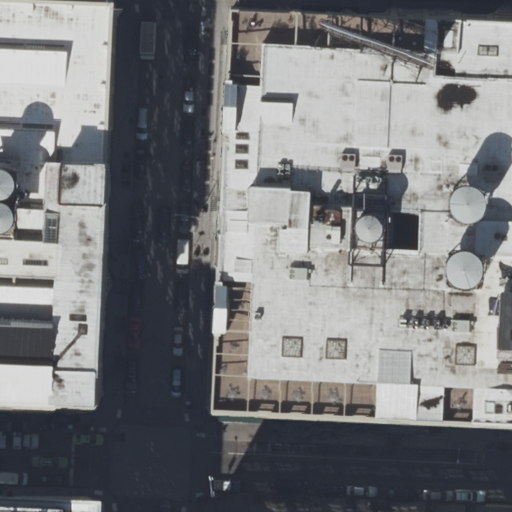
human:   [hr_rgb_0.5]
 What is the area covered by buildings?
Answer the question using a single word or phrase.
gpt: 6183m2

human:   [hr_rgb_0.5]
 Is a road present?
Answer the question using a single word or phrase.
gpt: yes

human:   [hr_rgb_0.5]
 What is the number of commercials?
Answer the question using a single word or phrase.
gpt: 1

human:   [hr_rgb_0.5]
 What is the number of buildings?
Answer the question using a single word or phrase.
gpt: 2

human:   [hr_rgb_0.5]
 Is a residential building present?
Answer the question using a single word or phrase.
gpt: yes

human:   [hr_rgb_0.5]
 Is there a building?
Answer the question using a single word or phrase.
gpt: yes

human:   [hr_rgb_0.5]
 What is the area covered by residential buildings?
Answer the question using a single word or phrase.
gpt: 6183m2

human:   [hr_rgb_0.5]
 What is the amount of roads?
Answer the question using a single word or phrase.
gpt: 3

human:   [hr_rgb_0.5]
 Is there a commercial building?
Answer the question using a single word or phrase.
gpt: no

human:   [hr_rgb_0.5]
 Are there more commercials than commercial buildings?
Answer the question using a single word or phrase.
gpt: yes

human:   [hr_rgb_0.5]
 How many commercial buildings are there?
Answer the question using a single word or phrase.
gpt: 0

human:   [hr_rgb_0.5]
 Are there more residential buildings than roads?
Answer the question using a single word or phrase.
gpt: no

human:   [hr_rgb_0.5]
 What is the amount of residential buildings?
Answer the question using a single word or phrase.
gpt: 2

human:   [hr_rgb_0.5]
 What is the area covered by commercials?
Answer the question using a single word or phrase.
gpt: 151m2

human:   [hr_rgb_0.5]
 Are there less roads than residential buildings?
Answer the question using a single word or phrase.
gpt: no

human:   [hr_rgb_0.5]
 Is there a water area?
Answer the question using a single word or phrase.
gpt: no

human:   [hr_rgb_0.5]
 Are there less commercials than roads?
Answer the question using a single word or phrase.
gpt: yes

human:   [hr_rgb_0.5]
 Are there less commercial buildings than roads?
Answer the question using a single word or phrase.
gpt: yes

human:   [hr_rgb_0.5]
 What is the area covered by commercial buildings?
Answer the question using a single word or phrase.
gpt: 0m2

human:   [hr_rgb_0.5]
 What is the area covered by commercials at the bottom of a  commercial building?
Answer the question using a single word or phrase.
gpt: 0m2

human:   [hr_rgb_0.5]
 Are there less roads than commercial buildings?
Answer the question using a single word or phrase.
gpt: no

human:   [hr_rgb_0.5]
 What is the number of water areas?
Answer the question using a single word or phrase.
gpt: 0

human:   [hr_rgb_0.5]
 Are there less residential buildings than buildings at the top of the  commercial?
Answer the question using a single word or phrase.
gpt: no

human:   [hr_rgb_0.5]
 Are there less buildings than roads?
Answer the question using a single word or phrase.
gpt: yes

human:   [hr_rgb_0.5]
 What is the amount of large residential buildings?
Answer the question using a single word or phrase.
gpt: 2

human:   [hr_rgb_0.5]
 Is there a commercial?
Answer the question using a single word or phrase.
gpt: yes

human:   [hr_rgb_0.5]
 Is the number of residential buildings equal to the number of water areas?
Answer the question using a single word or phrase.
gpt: no

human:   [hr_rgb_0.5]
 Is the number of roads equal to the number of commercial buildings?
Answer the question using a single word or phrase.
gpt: no

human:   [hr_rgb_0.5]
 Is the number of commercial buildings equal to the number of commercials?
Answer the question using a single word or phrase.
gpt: no

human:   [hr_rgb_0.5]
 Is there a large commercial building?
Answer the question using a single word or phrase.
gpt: no

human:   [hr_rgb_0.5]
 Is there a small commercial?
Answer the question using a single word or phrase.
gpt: no

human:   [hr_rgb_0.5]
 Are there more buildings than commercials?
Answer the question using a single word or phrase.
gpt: yes

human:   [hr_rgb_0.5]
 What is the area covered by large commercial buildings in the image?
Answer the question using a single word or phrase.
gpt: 0m2

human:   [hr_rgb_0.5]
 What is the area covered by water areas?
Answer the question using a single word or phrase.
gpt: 0m2

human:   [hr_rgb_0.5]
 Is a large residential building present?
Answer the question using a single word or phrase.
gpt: yes

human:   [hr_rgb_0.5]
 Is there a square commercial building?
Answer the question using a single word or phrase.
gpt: no

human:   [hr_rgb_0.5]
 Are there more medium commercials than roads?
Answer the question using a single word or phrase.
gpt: no

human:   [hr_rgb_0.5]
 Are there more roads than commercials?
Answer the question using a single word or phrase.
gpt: yes

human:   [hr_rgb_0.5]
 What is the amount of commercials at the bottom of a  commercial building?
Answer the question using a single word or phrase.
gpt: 0

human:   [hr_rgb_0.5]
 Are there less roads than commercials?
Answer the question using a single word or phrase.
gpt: no

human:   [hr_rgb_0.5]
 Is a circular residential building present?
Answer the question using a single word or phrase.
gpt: no

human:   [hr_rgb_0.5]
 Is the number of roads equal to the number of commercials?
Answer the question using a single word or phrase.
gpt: no

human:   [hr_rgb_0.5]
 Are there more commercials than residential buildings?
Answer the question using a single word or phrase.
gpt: no

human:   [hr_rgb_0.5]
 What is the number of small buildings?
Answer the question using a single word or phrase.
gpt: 0

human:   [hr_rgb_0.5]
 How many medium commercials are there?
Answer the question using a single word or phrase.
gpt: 1

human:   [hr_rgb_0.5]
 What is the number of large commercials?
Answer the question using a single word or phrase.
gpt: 0

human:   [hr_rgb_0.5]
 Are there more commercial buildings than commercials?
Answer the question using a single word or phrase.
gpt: no

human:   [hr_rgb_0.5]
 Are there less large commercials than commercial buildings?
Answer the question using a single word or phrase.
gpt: no

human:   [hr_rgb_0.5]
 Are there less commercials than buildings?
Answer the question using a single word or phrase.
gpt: yes

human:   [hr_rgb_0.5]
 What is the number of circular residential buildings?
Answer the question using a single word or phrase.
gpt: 0

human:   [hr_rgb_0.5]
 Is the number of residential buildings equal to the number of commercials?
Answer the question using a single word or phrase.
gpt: no

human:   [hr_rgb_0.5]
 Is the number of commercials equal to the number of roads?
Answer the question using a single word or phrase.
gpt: no

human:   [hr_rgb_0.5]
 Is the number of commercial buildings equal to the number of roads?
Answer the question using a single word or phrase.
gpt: no

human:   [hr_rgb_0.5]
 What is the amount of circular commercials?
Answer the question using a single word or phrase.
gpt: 0

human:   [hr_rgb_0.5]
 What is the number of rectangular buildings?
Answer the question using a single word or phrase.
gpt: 2

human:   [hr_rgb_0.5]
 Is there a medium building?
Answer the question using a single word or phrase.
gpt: no

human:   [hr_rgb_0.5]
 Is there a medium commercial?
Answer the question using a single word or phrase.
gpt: yes

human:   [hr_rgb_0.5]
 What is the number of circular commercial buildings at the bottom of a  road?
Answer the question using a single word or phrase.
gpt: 0

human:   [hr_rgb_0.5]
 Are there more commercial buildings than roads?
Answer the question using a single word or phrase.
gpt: no

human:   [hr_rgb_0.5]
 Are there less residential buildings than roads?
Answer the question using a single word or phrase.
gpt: yes

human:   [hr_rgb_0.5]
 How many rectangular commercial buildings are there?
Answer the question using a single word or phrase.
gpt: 0

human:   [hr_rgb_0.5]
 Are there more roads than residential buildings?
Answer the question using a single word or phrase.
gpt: yes

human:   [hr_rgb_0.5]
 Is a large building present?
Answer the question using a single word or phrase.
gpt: yes

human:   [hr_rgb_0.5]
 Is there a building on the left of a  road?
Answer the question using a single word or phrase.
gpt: yes